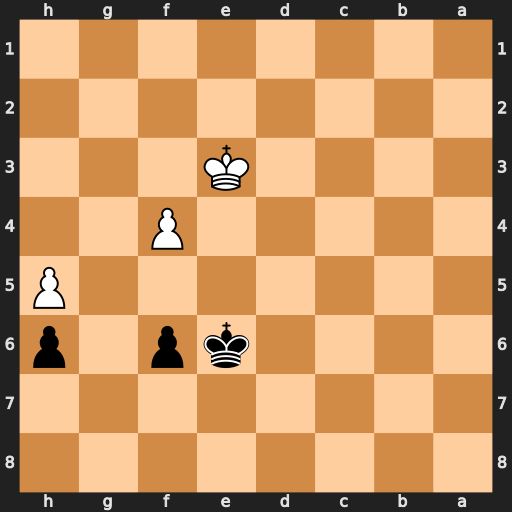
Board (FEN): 8/8/4kp1p/7P/5P2/4K3/8/8
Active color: b
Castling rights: -
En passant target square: -
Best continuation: Kd5 Kd3 f5